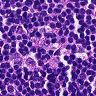
Metastatic tissue present: no